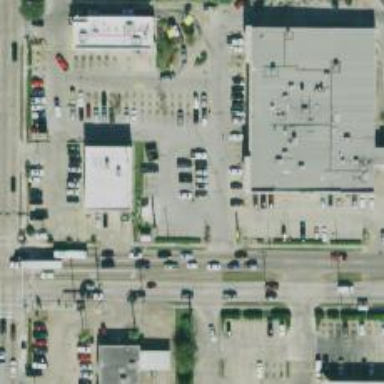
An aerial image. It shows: Parking space.